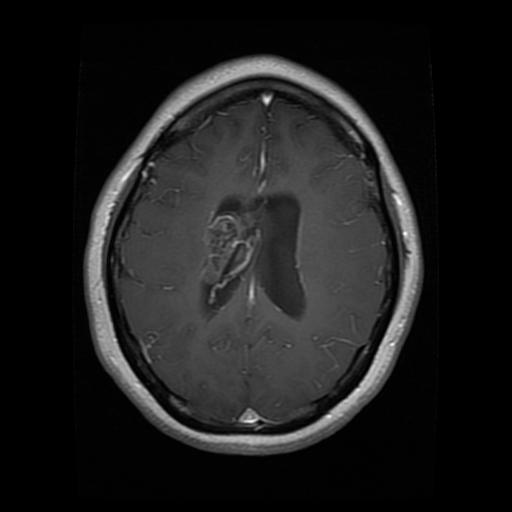
Label: glioma